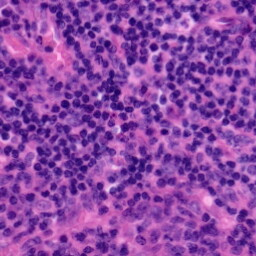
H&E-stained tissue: Tonsil